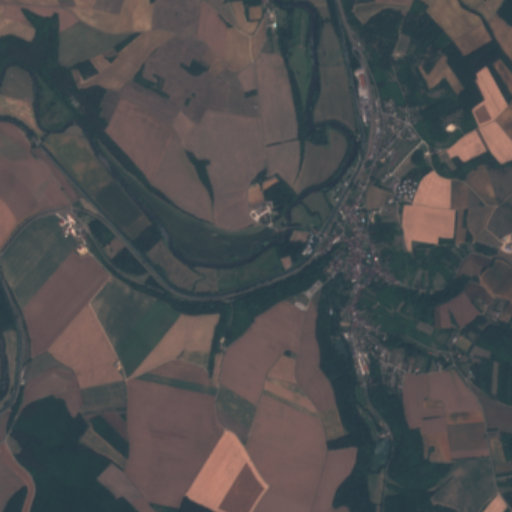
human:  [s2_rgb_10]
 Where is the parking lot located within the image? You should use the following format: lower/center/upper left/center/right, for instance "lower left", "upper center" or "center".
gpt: The parking lot is located in the center right of the image.
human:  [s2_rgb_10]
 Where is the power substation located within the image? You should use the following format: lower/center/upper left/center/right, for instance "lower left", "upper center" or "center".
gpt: The power substation is located in the center left of the image.
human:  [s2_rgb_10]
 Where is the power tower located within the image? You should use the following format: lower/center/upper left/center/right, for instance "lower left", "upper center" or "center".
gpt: There is no power tower in the image.